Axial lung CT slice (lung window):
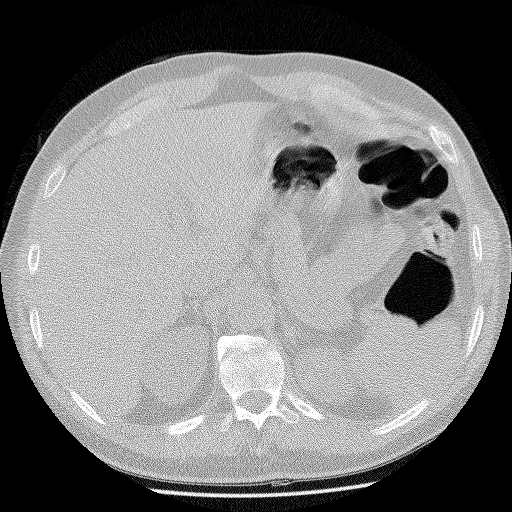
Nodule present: no